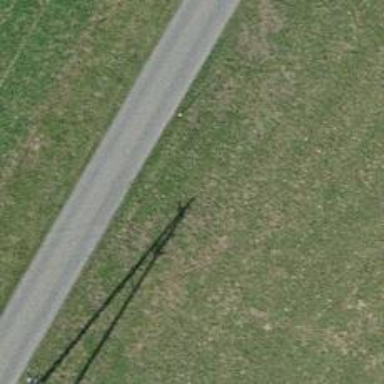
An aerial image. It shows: Unclassified road.